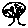
Label: tree